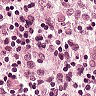
Metastatic tissue present: no